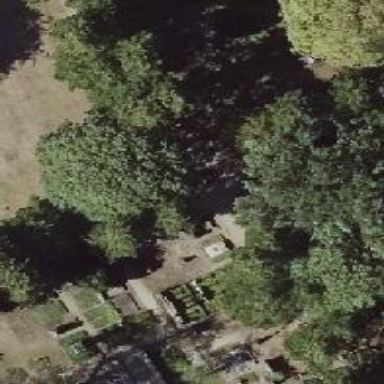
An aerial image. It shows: Tomb in historic cemetery.